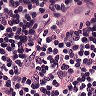
Metastatic tissue present: no